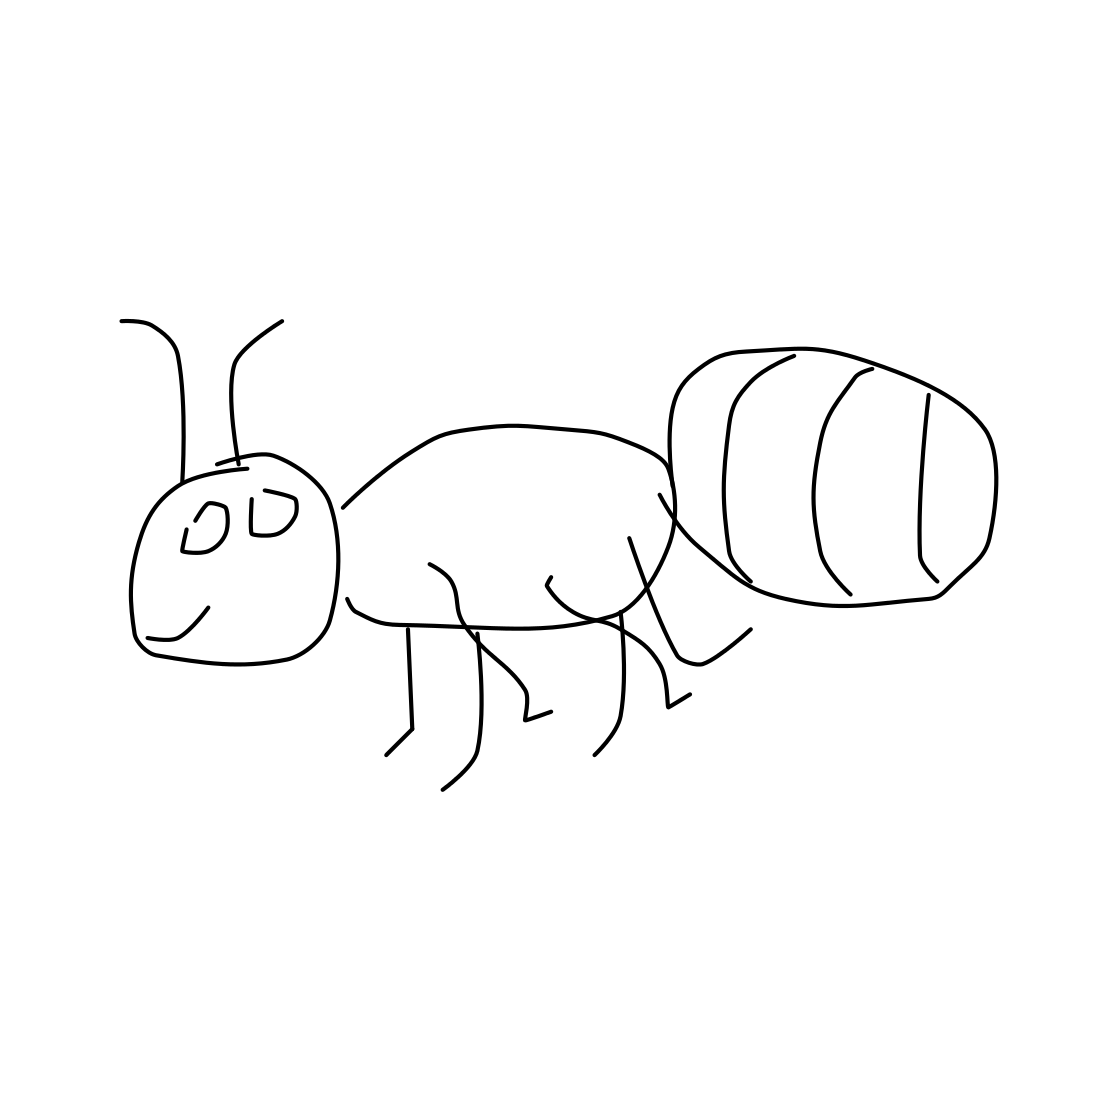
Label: ant